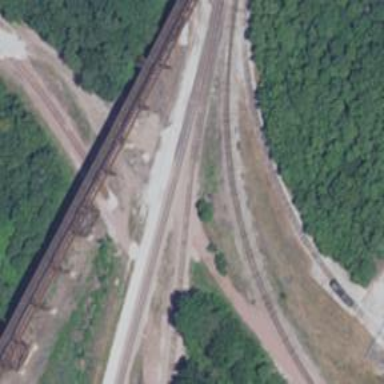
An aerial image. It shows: Junction on the railway.